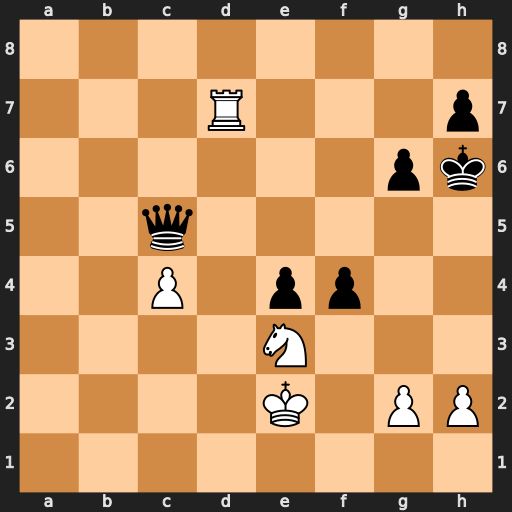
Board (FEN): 8/3R3p/6pk/2q5/2P1pp2/4N3/4K1PP/8
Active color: w
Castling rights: -
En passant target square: -
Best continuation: Ng4+ Kg5 Rd5+ Qxd5 cxd5